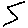
Label: zigzag